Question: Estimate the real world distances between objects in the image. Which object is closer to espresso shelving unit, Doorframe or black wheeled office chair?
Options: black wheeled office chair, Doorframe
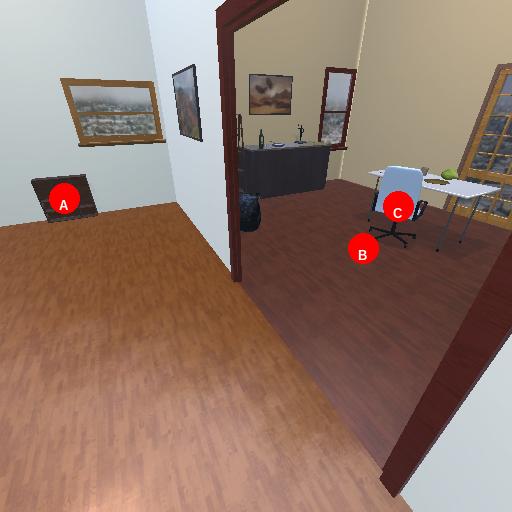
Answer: black wheeled office chair